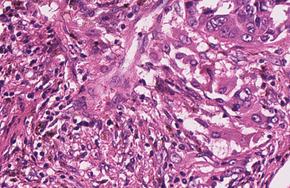
Tumor epithelial tissue: yes
Tumor-associated stroma tissue: yes
Normal tissue: no